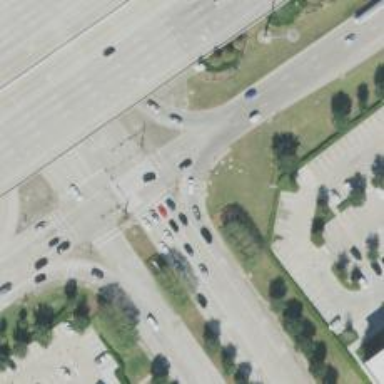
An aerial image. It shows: Secondary link road.